Question: For learning DisplayTemplates, I created a "String" DisplayTemplate as listed below. It is expected to append the word "Hello" after the model's string value. But it is showing only the word "Hello". How do we correct it?
Note: String.cshtml is added under Views\Contact\DisplayTemplates
'''
public class Contact
{
public string FirstName { get; set; }
public string LastName { get; set; }
public int Age { get; set; }
}
'''
CONTROLLER
'''
public class ContactController : Controller
{
// GET: /Contact/Details/5
public ActionResult Details(int id)
{
Contact myContact = new Contact();
myContact.FirstName = "Lijo";
myContact.LastName = "Cheeran";
myContact.Age = 26;
return View(myContact);
}
}
'''
Detail View
'''
@model MyDisplayAndEditorTemplateTEST.Contact
<fieldset>
<legend>Contact</legend>
<div class="display-label" style="font-weight:bold" >FirstName</div>
<div class="display-field">
@Html.DisplayFor(model => model.FirstName)
</div>
<div class="display-label" style="font-weight:bold">LastName</div>
<div class="display-field">
@Html.DisplayFor(model => model.LastName)
</div>
<div class="display-label" style="font-weight:bold">Age</div>
<div class="display-field">
@Html.DisplayFor(model => model.Age)
</div>
'''
Partail Page for String DisplayTemplate (String.cshtml)
'''
<%= Html.Encode(Model) %> Hello!
'''
---
@Darin. For the editor template, I used @Html.EditorFor(model => model.FirstName). Still it is coming as a label as shown below. How do we change it to get it as a textbox?
Details.cshtml
'''
@model MyDisplayAndEditorTemplateTEST.Contact
<fieldset>
<legend>Contact</legend>
<div>FirstName</div>
<div>
@Html.EditorFor(model => model.FirstName)
</div>
<div class="display-label" style="font-weight:bold">LastName</div>
<div class="display-field">
@Html.DisplayFor(model => model.LastName)
</div>
'''
EditorTemplate
'''
@Model TEST
'''
DisplayTemplate
'''
Hello! @Model
'''

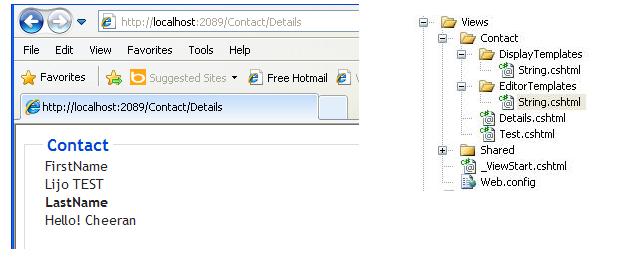
Answer: '<%= Html.Encode(Model) %> Hello!' is WebForms syntax. Make sure you are not confusing the 2 view engines. So put the following in your 'string.cshtml' Razor display template:
'''
@Model Hello!
'''